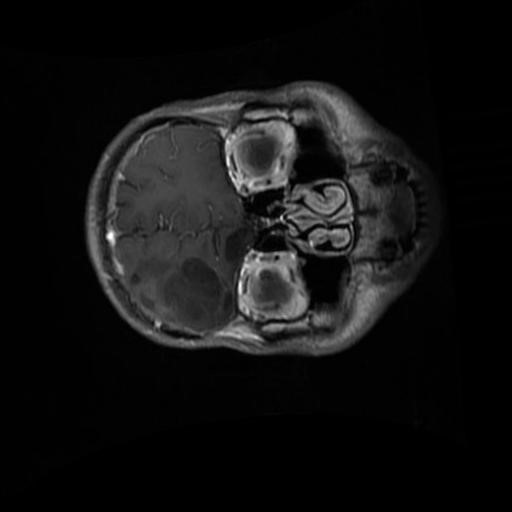
Label: brain_glioma